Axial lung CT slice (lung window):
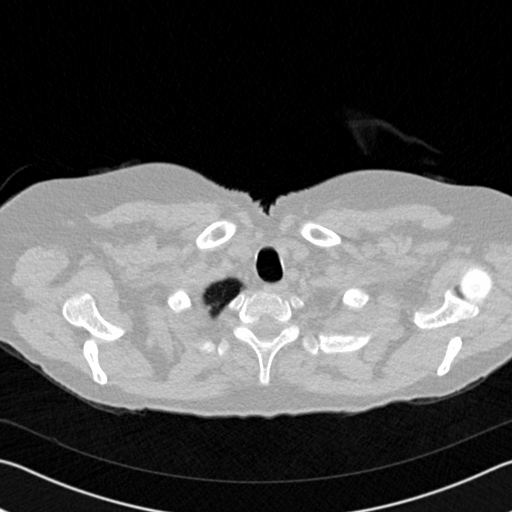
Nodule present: no